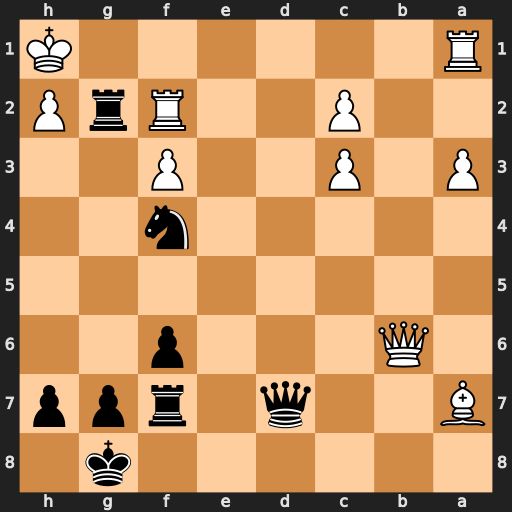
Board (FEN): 6k1/B2q1rpp/1Q3p2/8/5n2/P1P2P2/2P2RrP/R6K
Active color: b
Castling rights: -
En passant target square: -
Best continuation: Rxf2 Qxf2 Qxa7